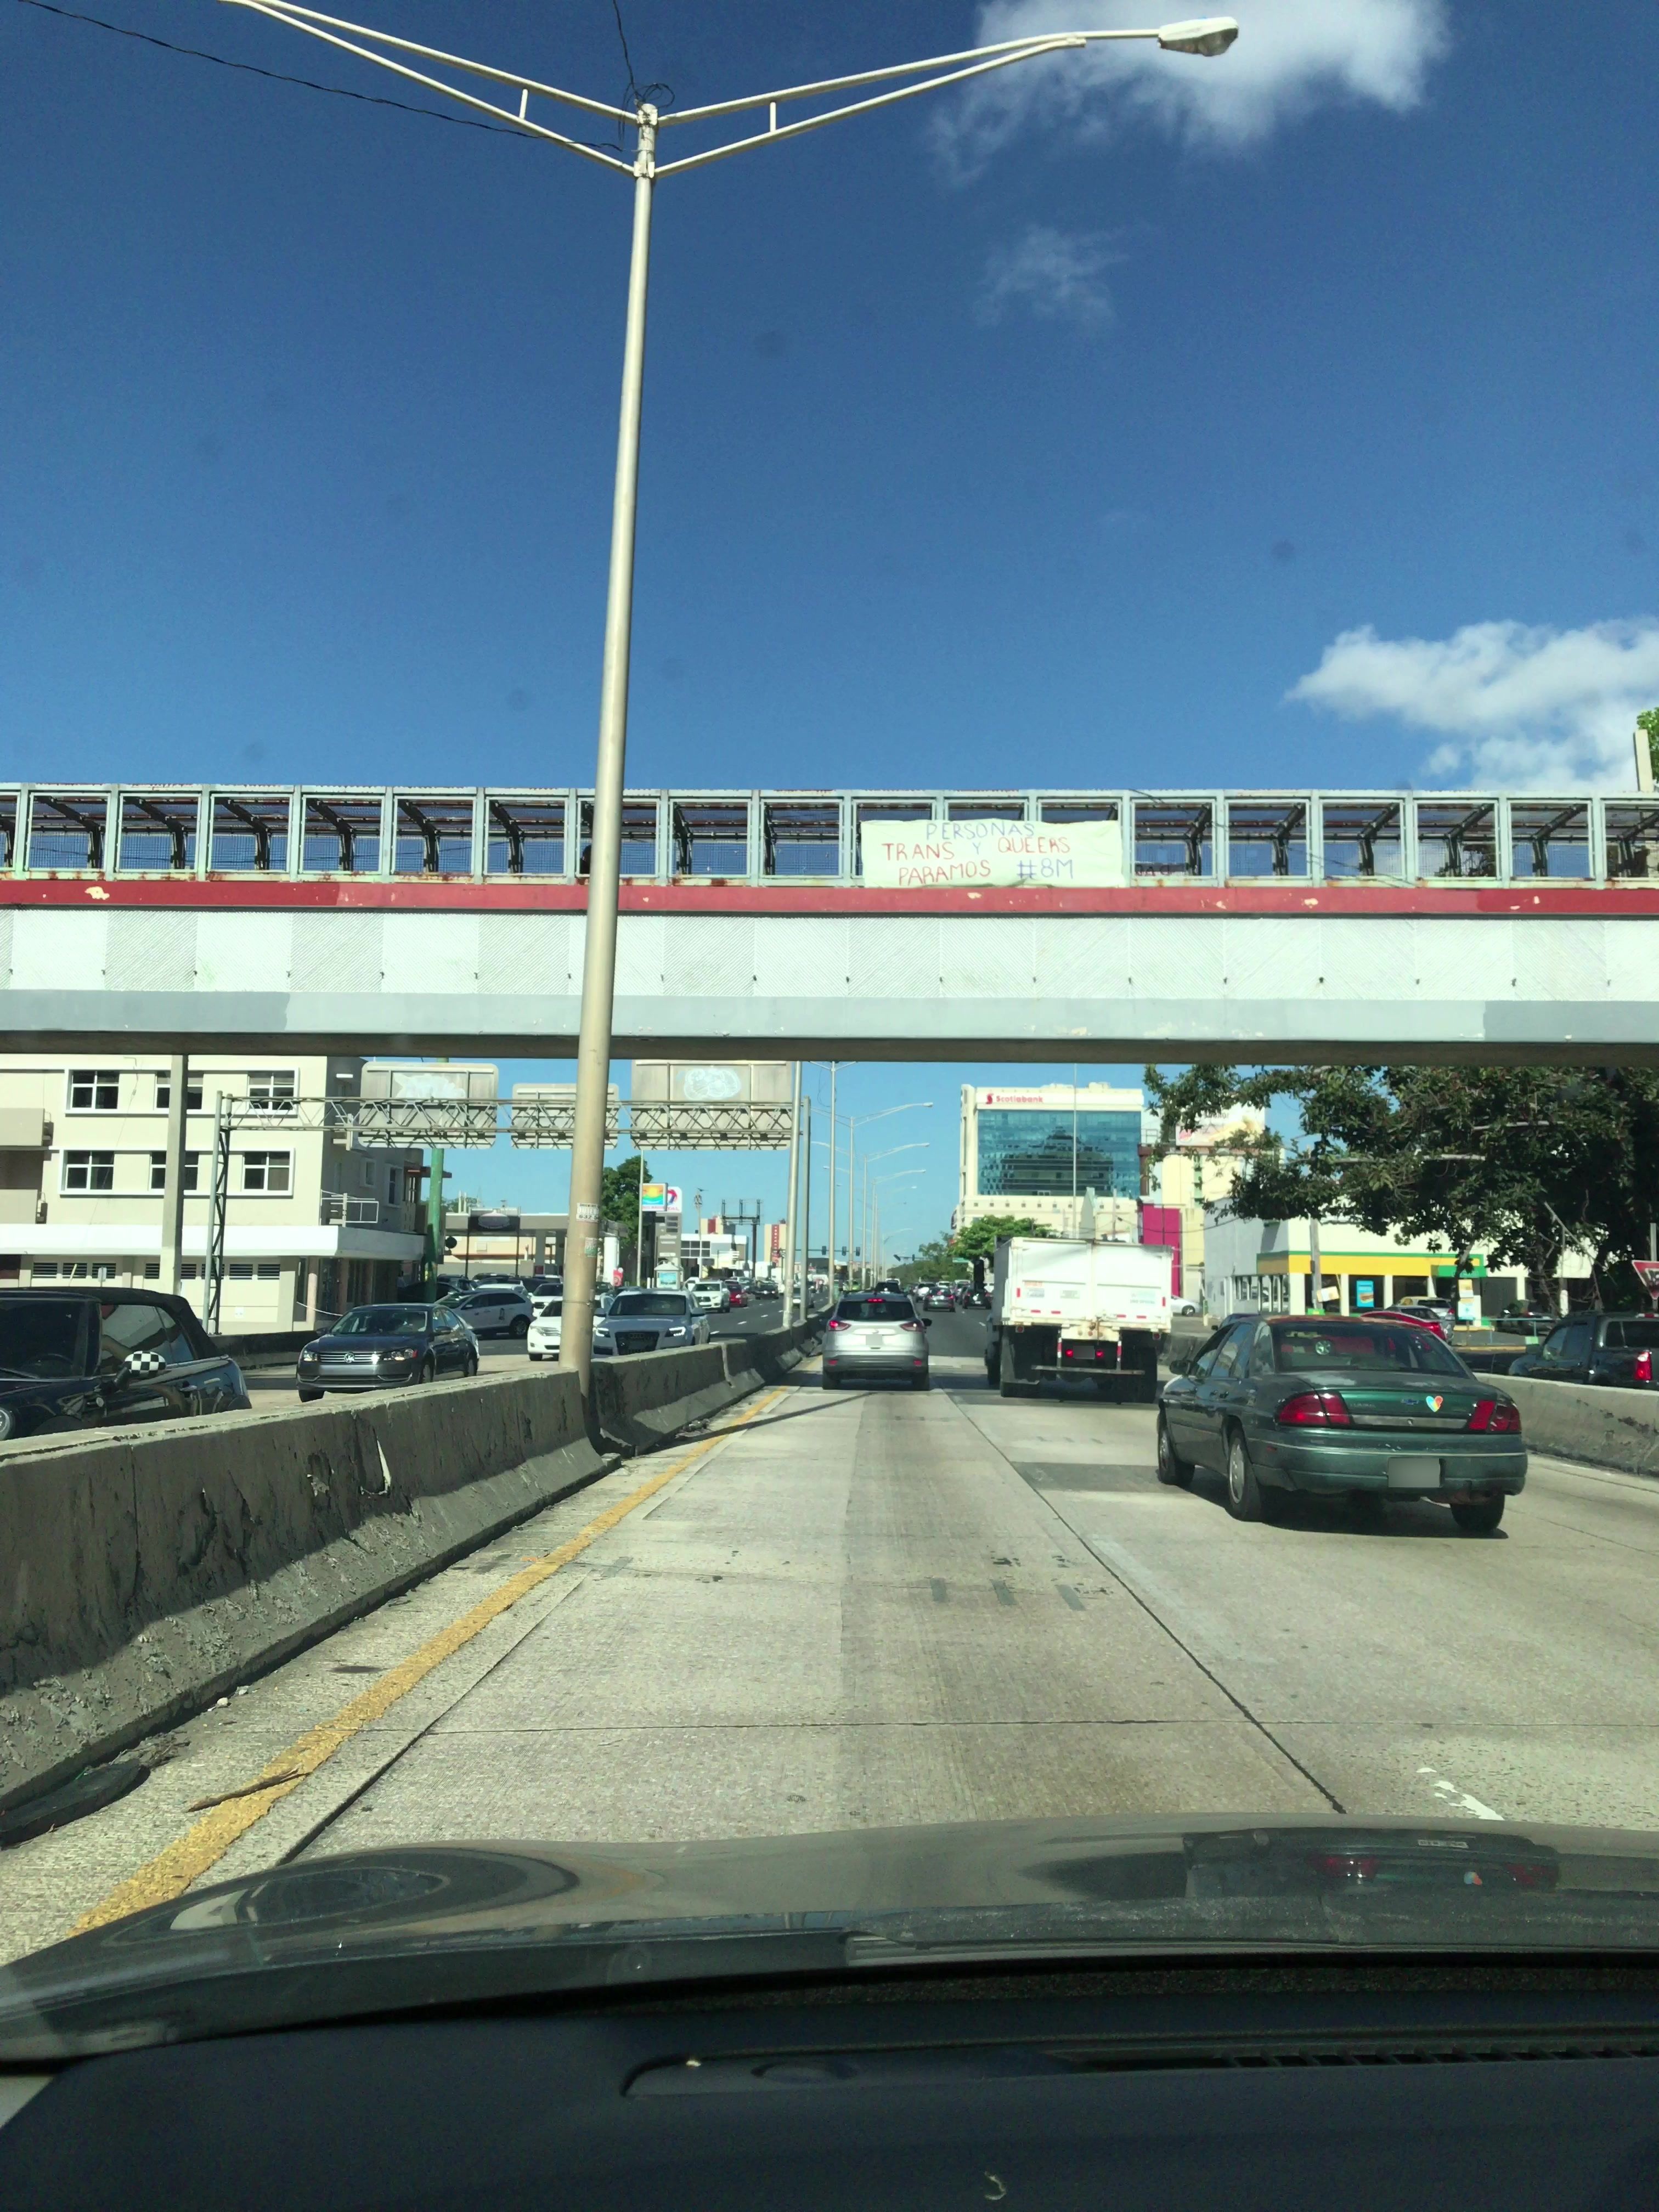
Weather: clear
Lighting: day
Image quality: good
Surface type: driving surface
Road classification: trunk, motorway
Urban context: urban centre
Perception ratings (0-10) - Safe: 1.19, Lively: 3.58, Beautiful: 0.33, Boring: 7.6, Depressing: 1.92, Wealthy: 1.3